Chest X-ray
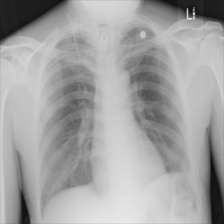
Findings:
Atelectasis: negative
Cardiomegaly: negative
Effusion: negative
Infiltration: negative
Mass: negative
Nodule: negative
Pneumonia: negative
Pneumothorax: negative
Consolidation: negative
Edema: negative
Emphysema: negative
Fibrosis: negative
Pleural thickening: negative
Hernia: negative